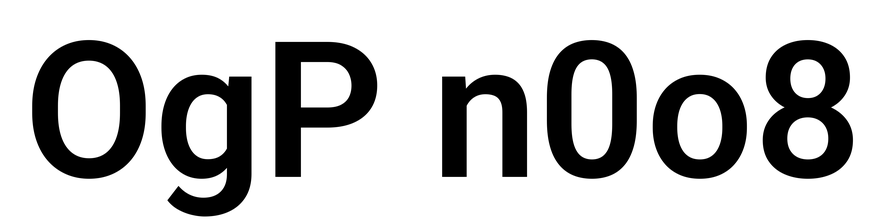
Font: Roboto_SemiBold